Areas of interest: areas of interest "Commercial service"
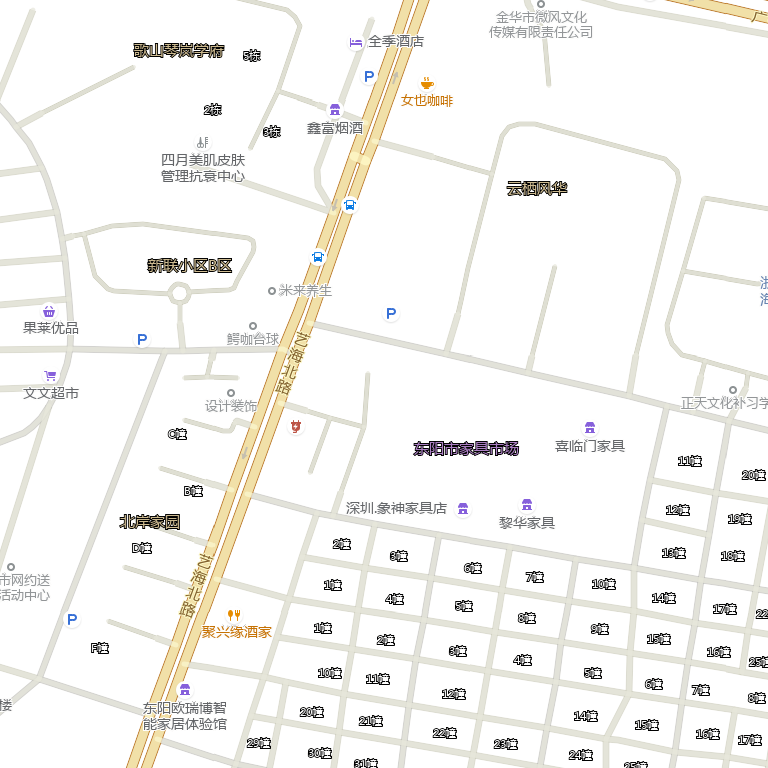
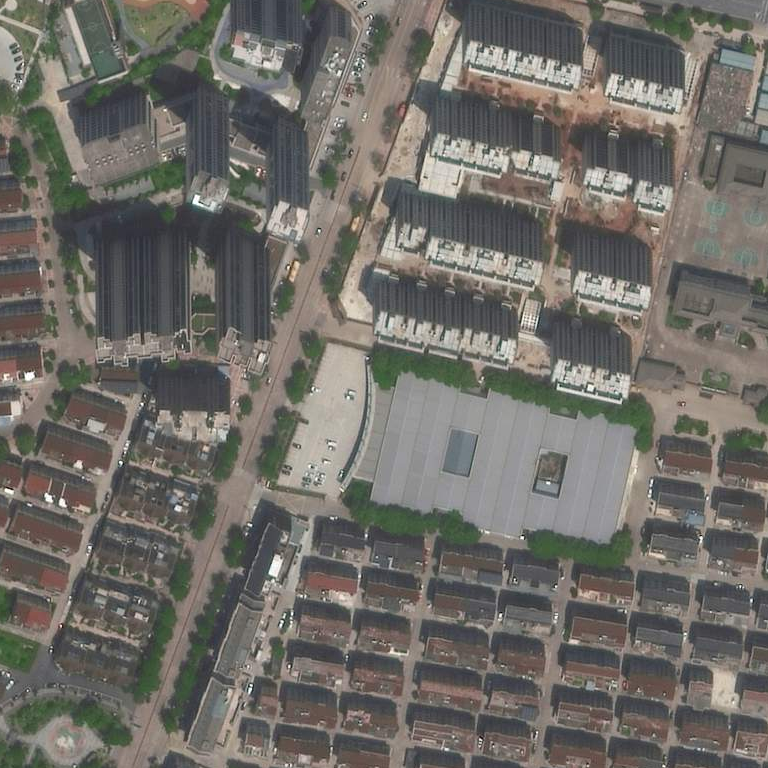